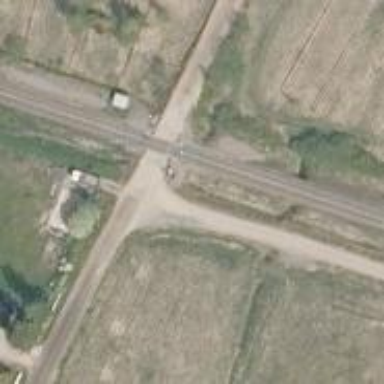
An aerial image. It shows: Railway signal.